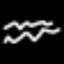
Label: squiggle